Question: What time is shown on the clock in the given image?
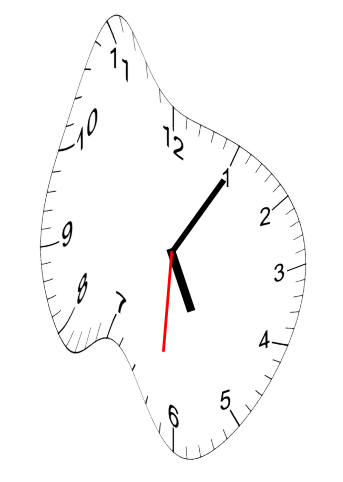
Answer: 05:05:31